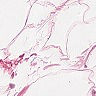
Metastatic tissue present: no